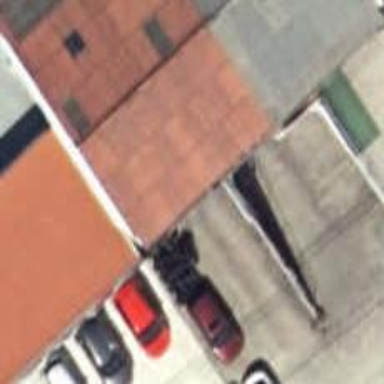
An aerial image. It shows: Car repair shop.